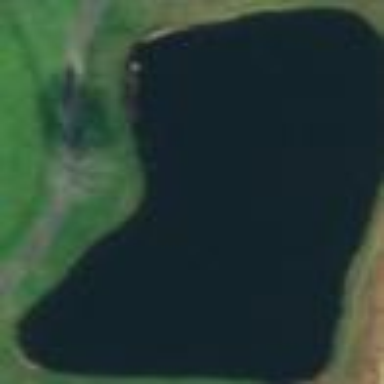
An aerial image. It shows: Water hazard on golf course.